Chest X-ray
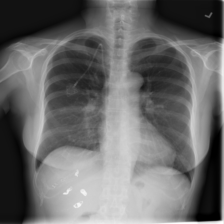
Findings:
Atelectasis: positive
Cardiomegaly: negative
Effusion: negative
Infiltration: positive
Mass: negative
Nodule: negative
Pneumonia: negative
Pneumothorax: negative
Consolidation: negative
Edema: negative
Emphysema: negative
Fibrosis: negative
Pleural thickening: negative
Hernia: negative